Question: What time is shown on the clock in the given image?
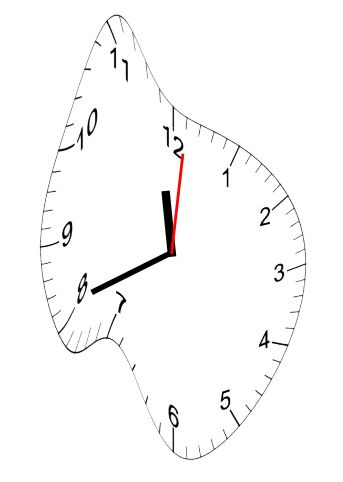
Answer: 11:41:01